Question: We created an android library which is working with dialogs. After testing it on a Samsung Galaxy S1 Plus I9005 with Android 2.3.6 we experienced, that a long press on the devices menu button closes the active dialog immediately. I do not even know the purpose of long-pressing that button.
For someone who does not know the device, this picture should show you what i mean:

The problem does not occur on devices running on Android 4.x. I tested it on a Samsung Galaxy S3 running Android 4.1.2 and even a Galaxy S1 with a Android 4.0.3 Custom ROM - no problem.
To suppress closing the dialog, i tried to override the 'onKeyDown', 'onKeyUp', 'onPrepareOptionsMenu' and other methods which seemed to be relevant, but non of them brought success or any valuable information. The same happened when i tried to debug into those methods, because the dialog was gone before the debugger reached any method i can override.
The dialogs are created by using the following way:
'''
@Override
public Dialog onCreateDialog(final int pId) {
Dialog dialog;
switch (pId) {
case LOADING_DIALOG:
dialog = DialogCreator.createLoadingDialog(MyActivity.this));
break;
default:
dialog = null;
}
super.onCreateDialog(pId);
return dialog;
}
'''
The 'DialogCreator' is just creating an AlertDialog by using:
'''
new AlertDialog.Builder(pContext).create();
'''
To prevent the dialog from being canceled I added:
'''
alertDialog.setCanceledOnTouchOutside(false);
alertDialog.setCancelable(false);
'''
Anybody an idea why this is closing the dialog?
While being on the 'Desktop' the long press on the menu button starts a Google search.
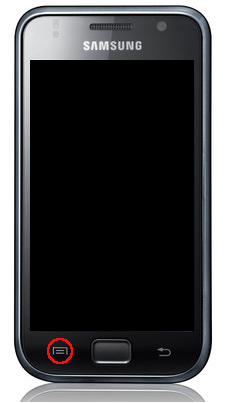
Answer: The answer of <URL> has helped me solve this problem. You should use 'OnKeyListener' to intercept menu button long click event.
'''
if (keyCode == KeyEvent.KEYCODE_SEARCH && event.getRepeatCount() == 0) {
return true; // Pretend we processed it
} else if (keyCode == KeyEvent.KEYCODE_MENU && event.getRepeatCount() == 0) {
return true; // Pretend we processed it
}
'''